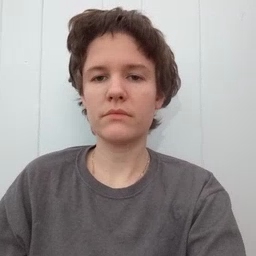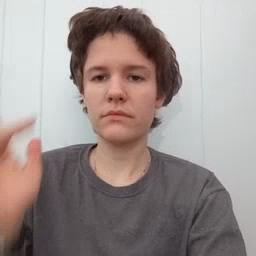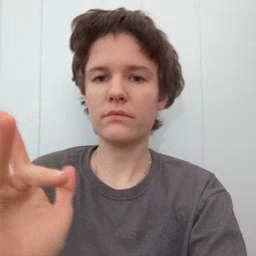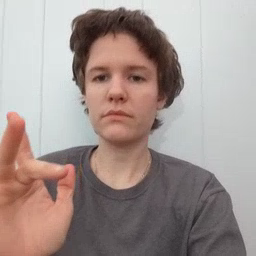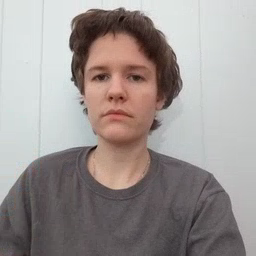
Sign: touch